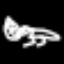
Label: frog